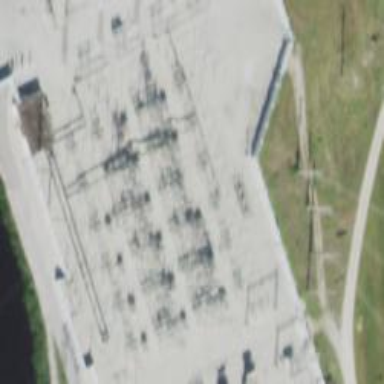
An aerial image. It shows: Switch for power supply.